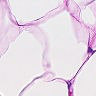
Metastatic tissue present: no